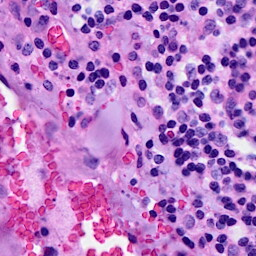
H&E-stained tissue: Breast